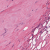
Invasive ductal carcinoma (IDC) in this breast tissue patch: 0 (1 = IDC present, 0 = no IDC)